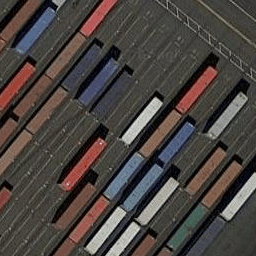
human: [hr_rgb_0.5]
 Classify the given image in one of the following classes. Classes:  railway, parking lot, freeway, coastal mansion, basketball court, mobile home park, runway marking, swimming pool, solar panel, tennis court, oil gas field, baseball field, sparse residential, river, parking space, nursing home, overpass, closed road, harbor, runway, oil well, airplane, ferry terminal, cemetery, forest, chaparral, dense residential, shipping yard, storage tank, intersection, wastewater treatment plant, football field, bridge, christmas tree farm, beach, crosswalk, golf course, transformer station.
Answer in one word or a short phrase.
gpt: shipping yard